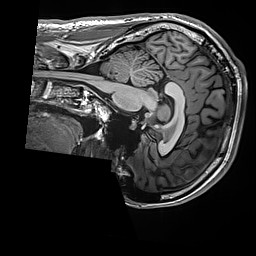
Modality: T1w
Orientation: sagittal
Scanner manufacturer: siemens
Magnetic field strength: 3 T
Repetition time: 2.5 s
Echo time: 0.00299 s